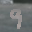
Label: 9